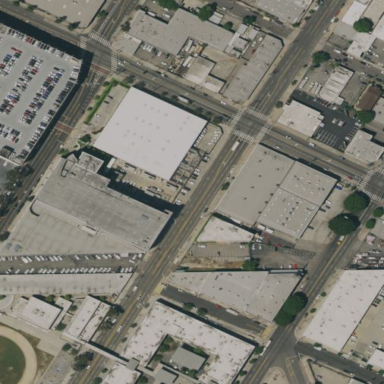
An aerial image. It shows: Commercial building.